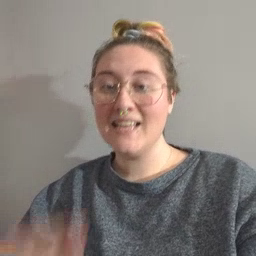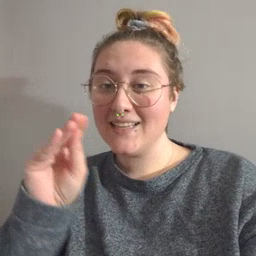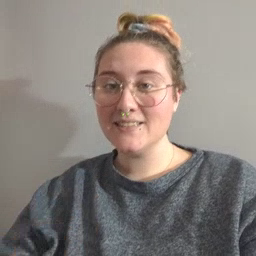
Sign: kiss